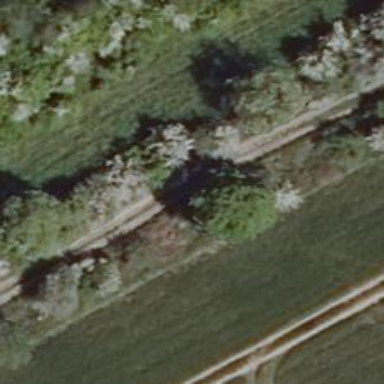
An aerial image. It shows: Row of trees in natural setting.